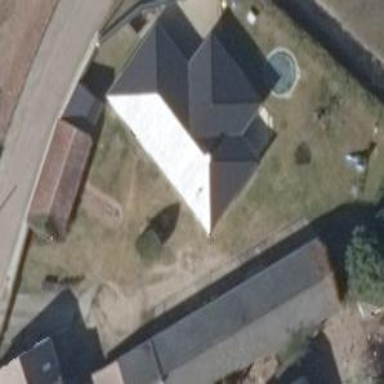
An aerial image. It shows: Simple and straightforward house.